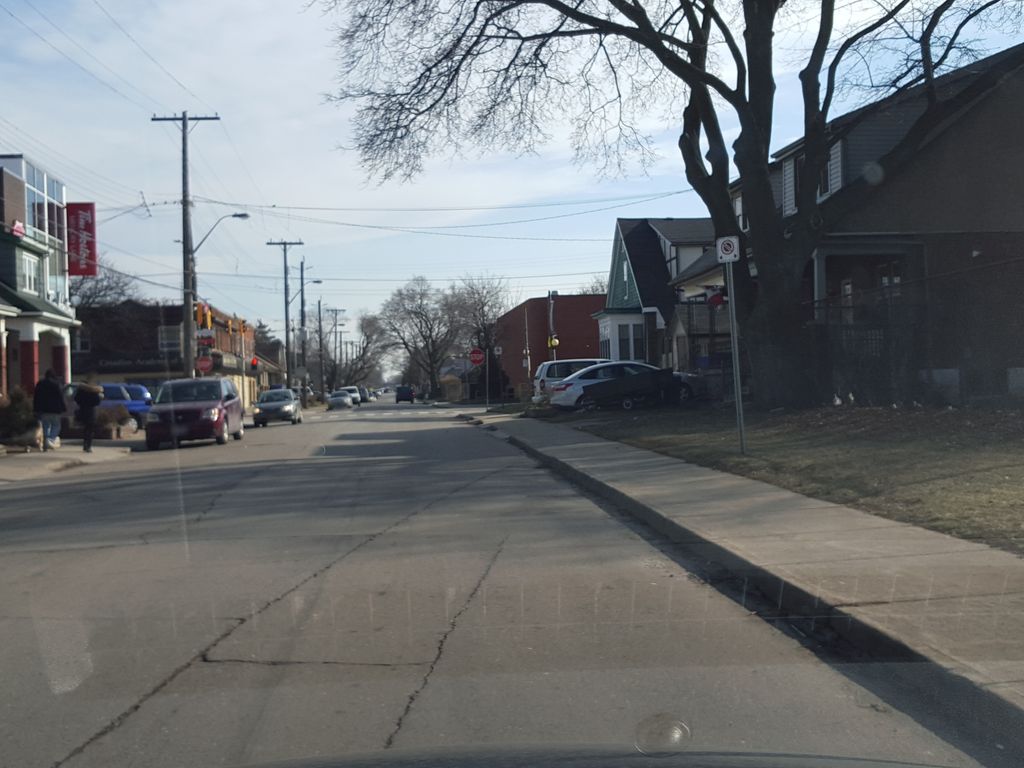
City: hamilton